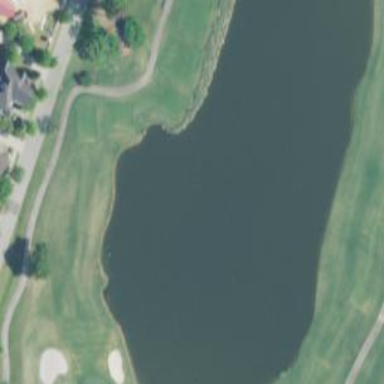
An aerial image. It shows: Water hazard in golf course. The hazard is natural water feature.